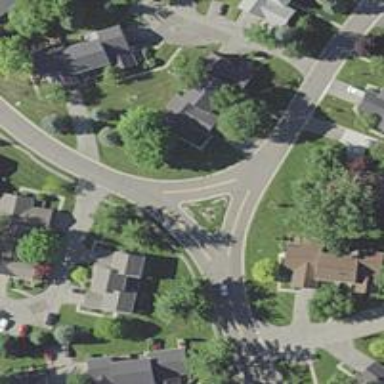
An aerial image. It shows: Neighborhood.